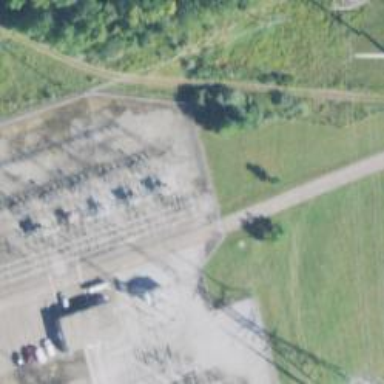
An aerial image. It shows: Switch used for power control.